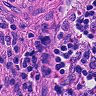
Metastatic tissue present: no